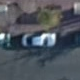
Vehicle type: Car